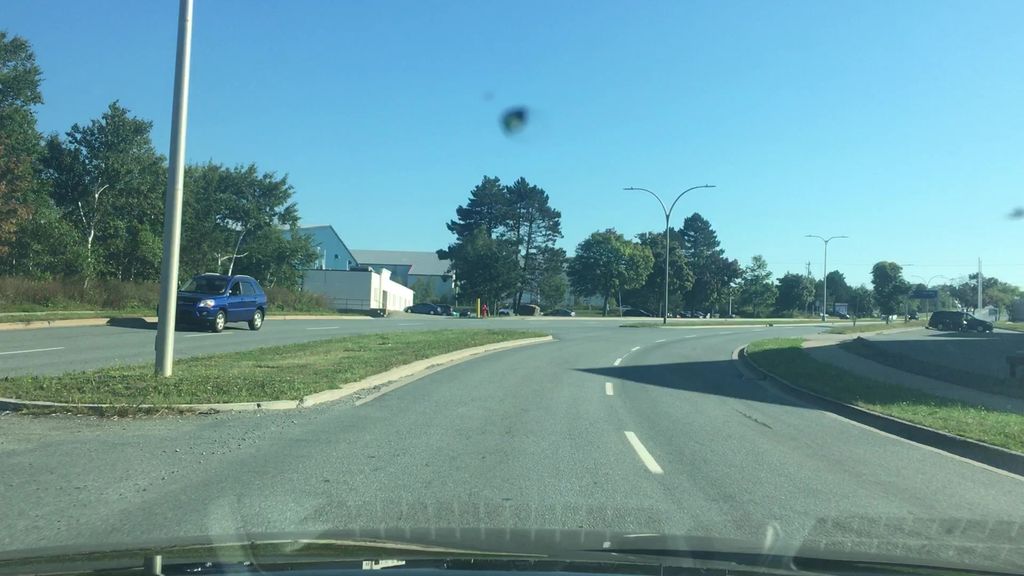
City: halifax